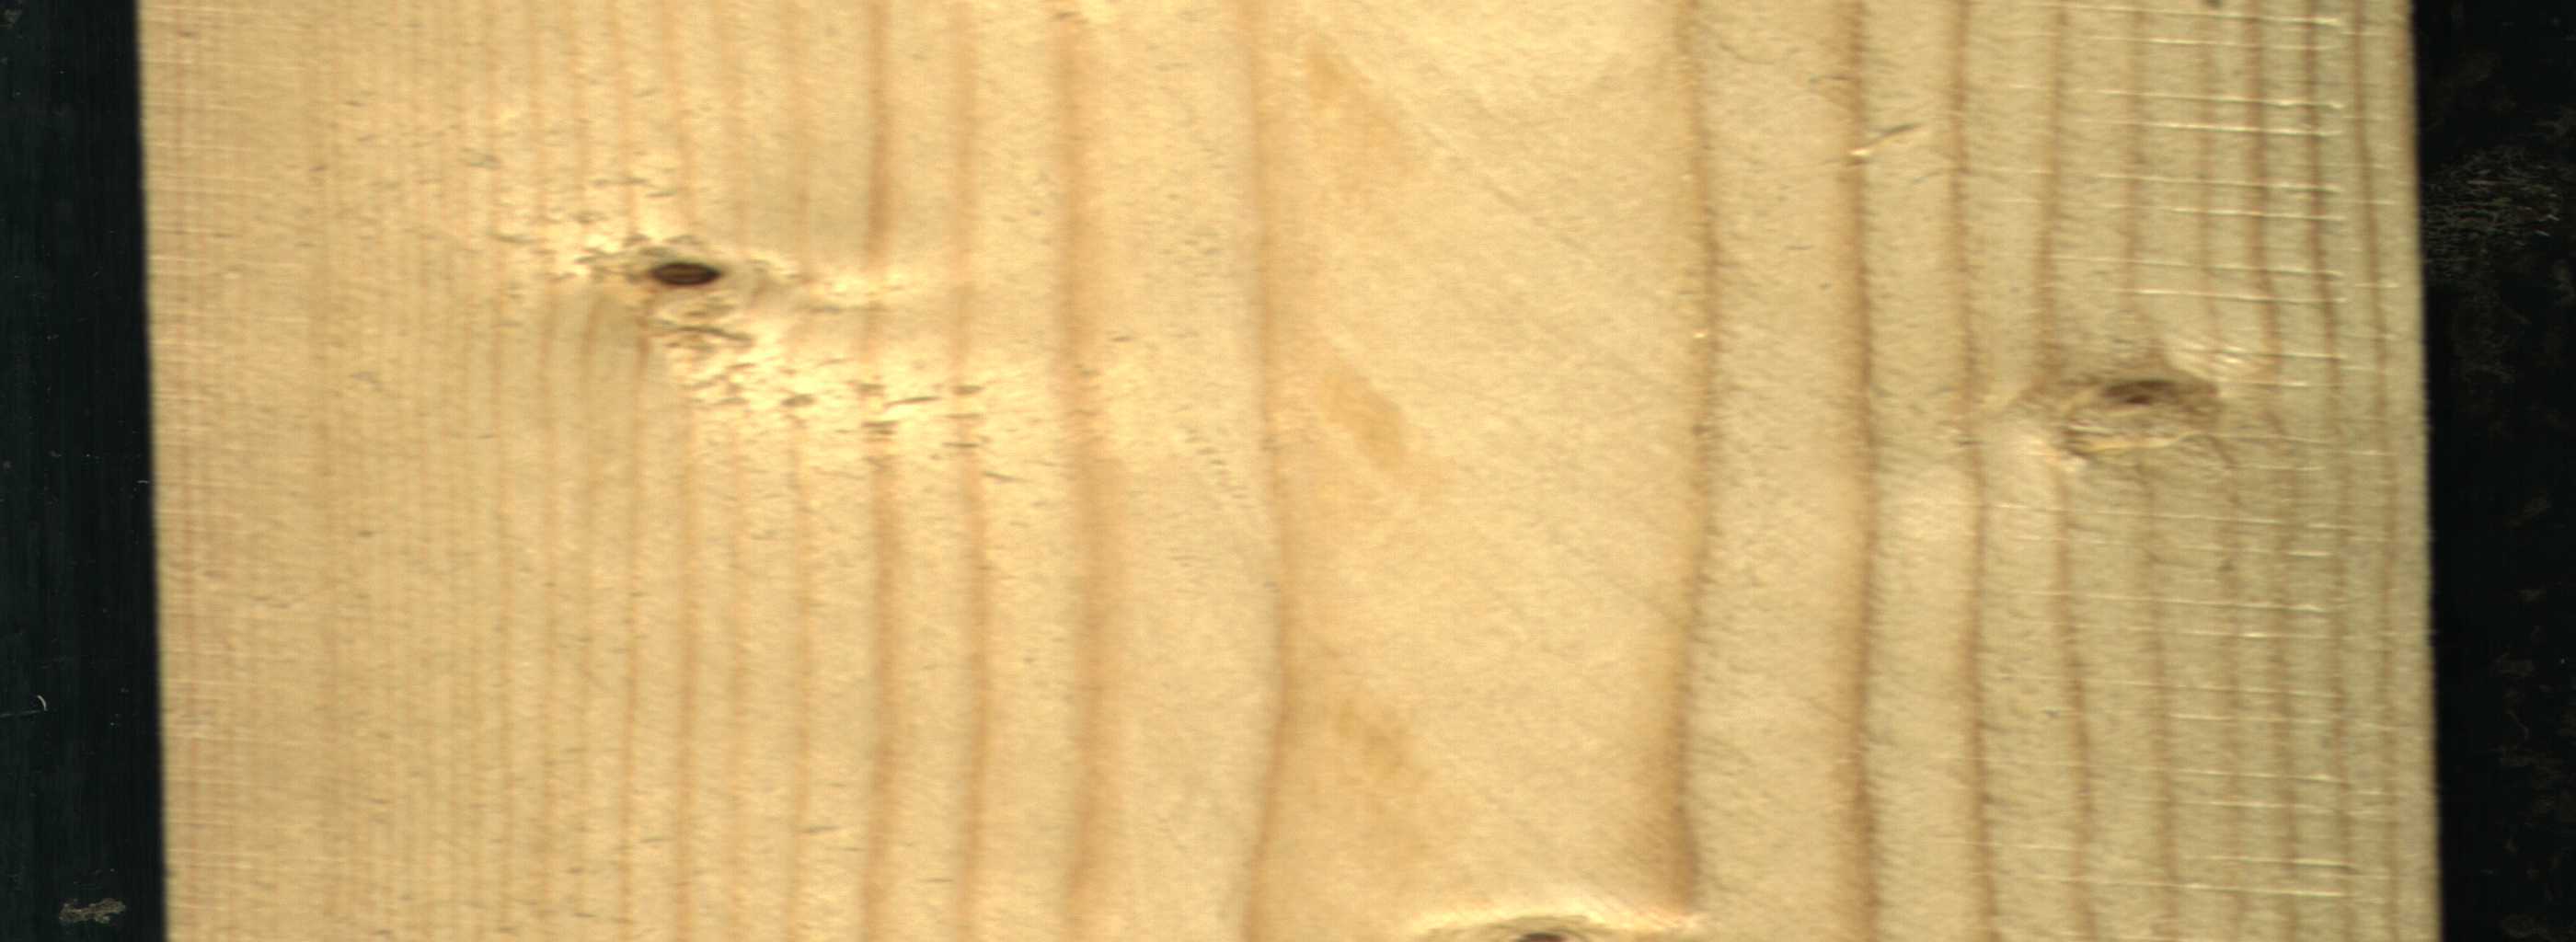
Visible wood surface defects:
Dead_Knot
Live_Knot
Live_Knot